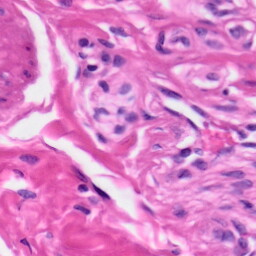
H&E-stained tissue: Skin